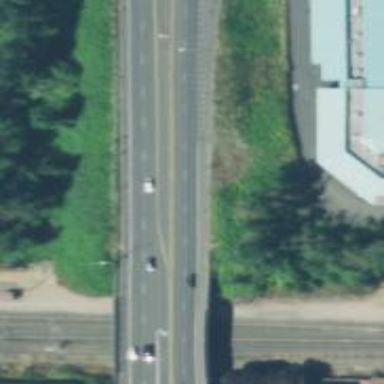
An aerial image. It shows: Primary highway with bridge.